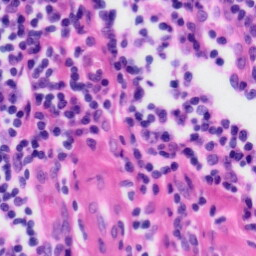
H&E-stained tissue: Tonsil